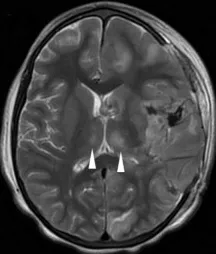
Follow-up brain MRI at D33 showing a necrotico-hemorrhagic lesion in the left hemisphere , interval evolution of cortical/subcortical lesions,. Right cerebral hemisphere. (arrowheads indicate abnormal signals).
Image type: radiology (mri)